Interaction volume radius: 5 \u00c5
Interaction volume height: 10 \u00c5
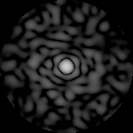
Disorder parameter: 0.8047